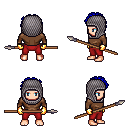
a pixel art fantasy rpg character, male body template, human, light skin, brown long-sleeve shirt, red pants, blue curly afro hairstyle, chain hood, gold gloves, spear, four views (front, back, left, right), 2x2 character sprite sheet, small pixel art, hard edges, no anti-aliasing